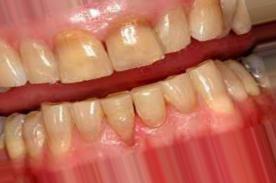
Condition: Tooth Discoloration